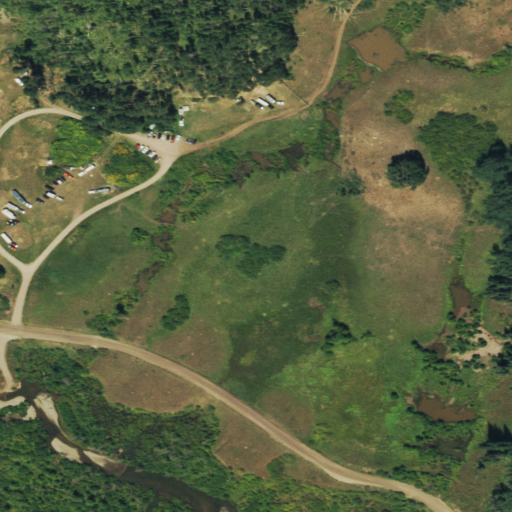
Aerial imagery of plain(s) in Colorado named Horse Ranch Park containing deciduous forest, open development, woody wetlands, shrub, herbaceous wetlands, low intensity development, and medium intensity development